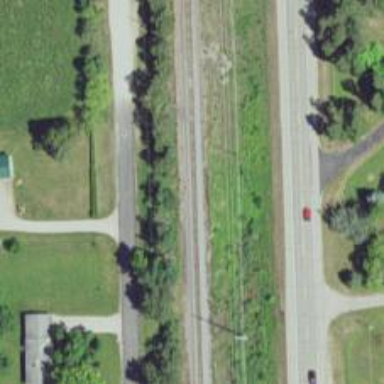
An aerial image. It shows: Railway track.